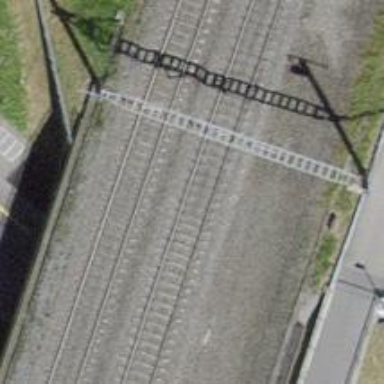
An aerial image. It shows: Single-track railway bridge with electrified contact line.